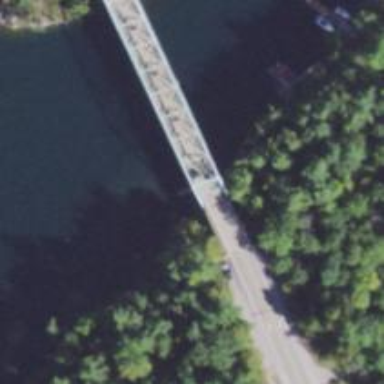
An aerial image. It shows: Truss bridge with asphalt surface carrying trunk highway.